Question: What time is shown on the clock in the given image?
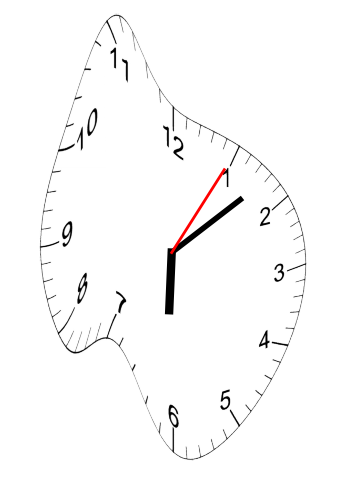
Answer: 06:08:05